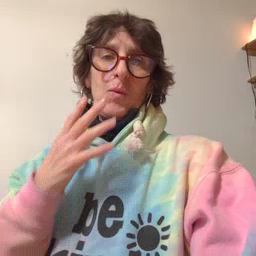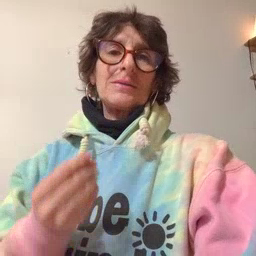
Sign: wet